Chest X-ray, AP view. Patient: 51 years old, sex M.
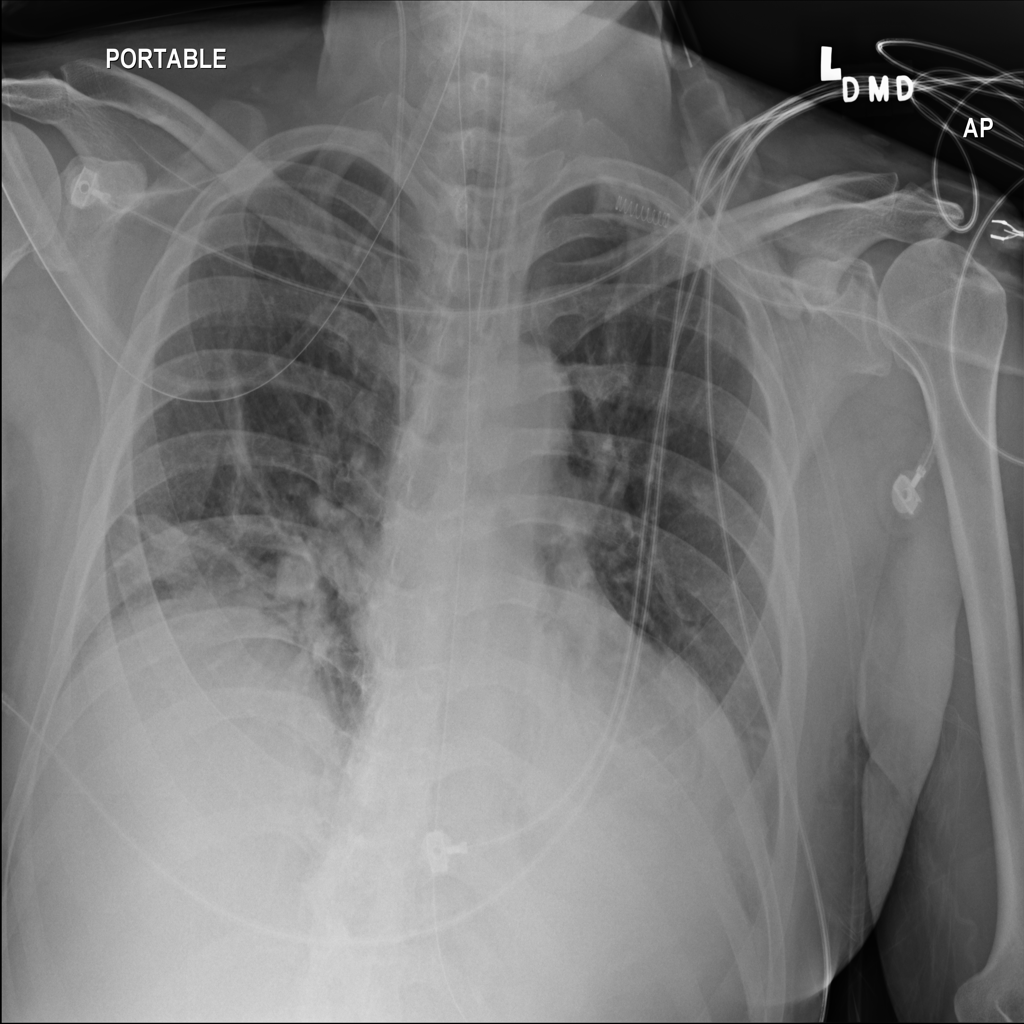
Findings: Atelectasis